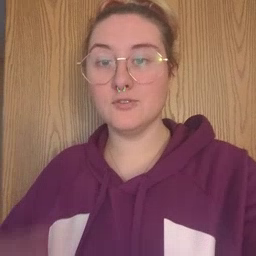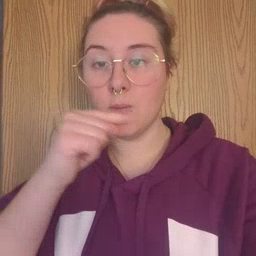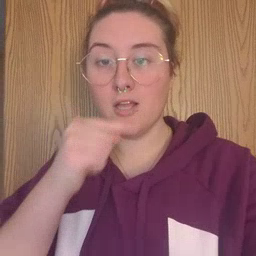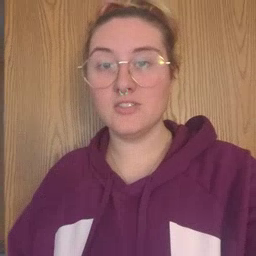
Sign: toothbrush